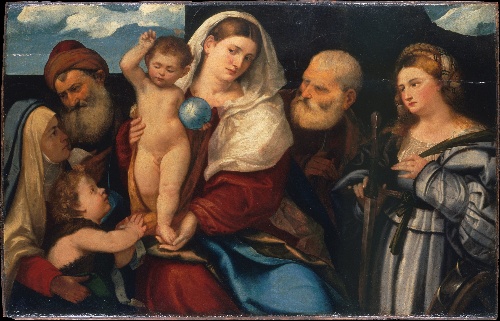
Title: Madonna and Child with Saints
Artist: Bonifacio de' Pitati (Bonifacio Veronese)
Artist bio: Italian, Verona 1487–1553 Venice
Object type: Painting
Classification: Paintings
Medium: Oil on wood
Dimensions: 32 1/2 x 50 in. (82.6 x 127 cm)
Department: European Paintings
Credit line: Gift of Mr. and Mrs. Edwin L. Weisl Jr., in memory of Sir John Pope-Hennessy, 1995
Accession year: 1995
Repository: Metropolitan Museum of Art, New York, NY
Tags: Men|Women|Madonna and Child|Saints|Saint John the Baptist|Joseph